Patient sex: M
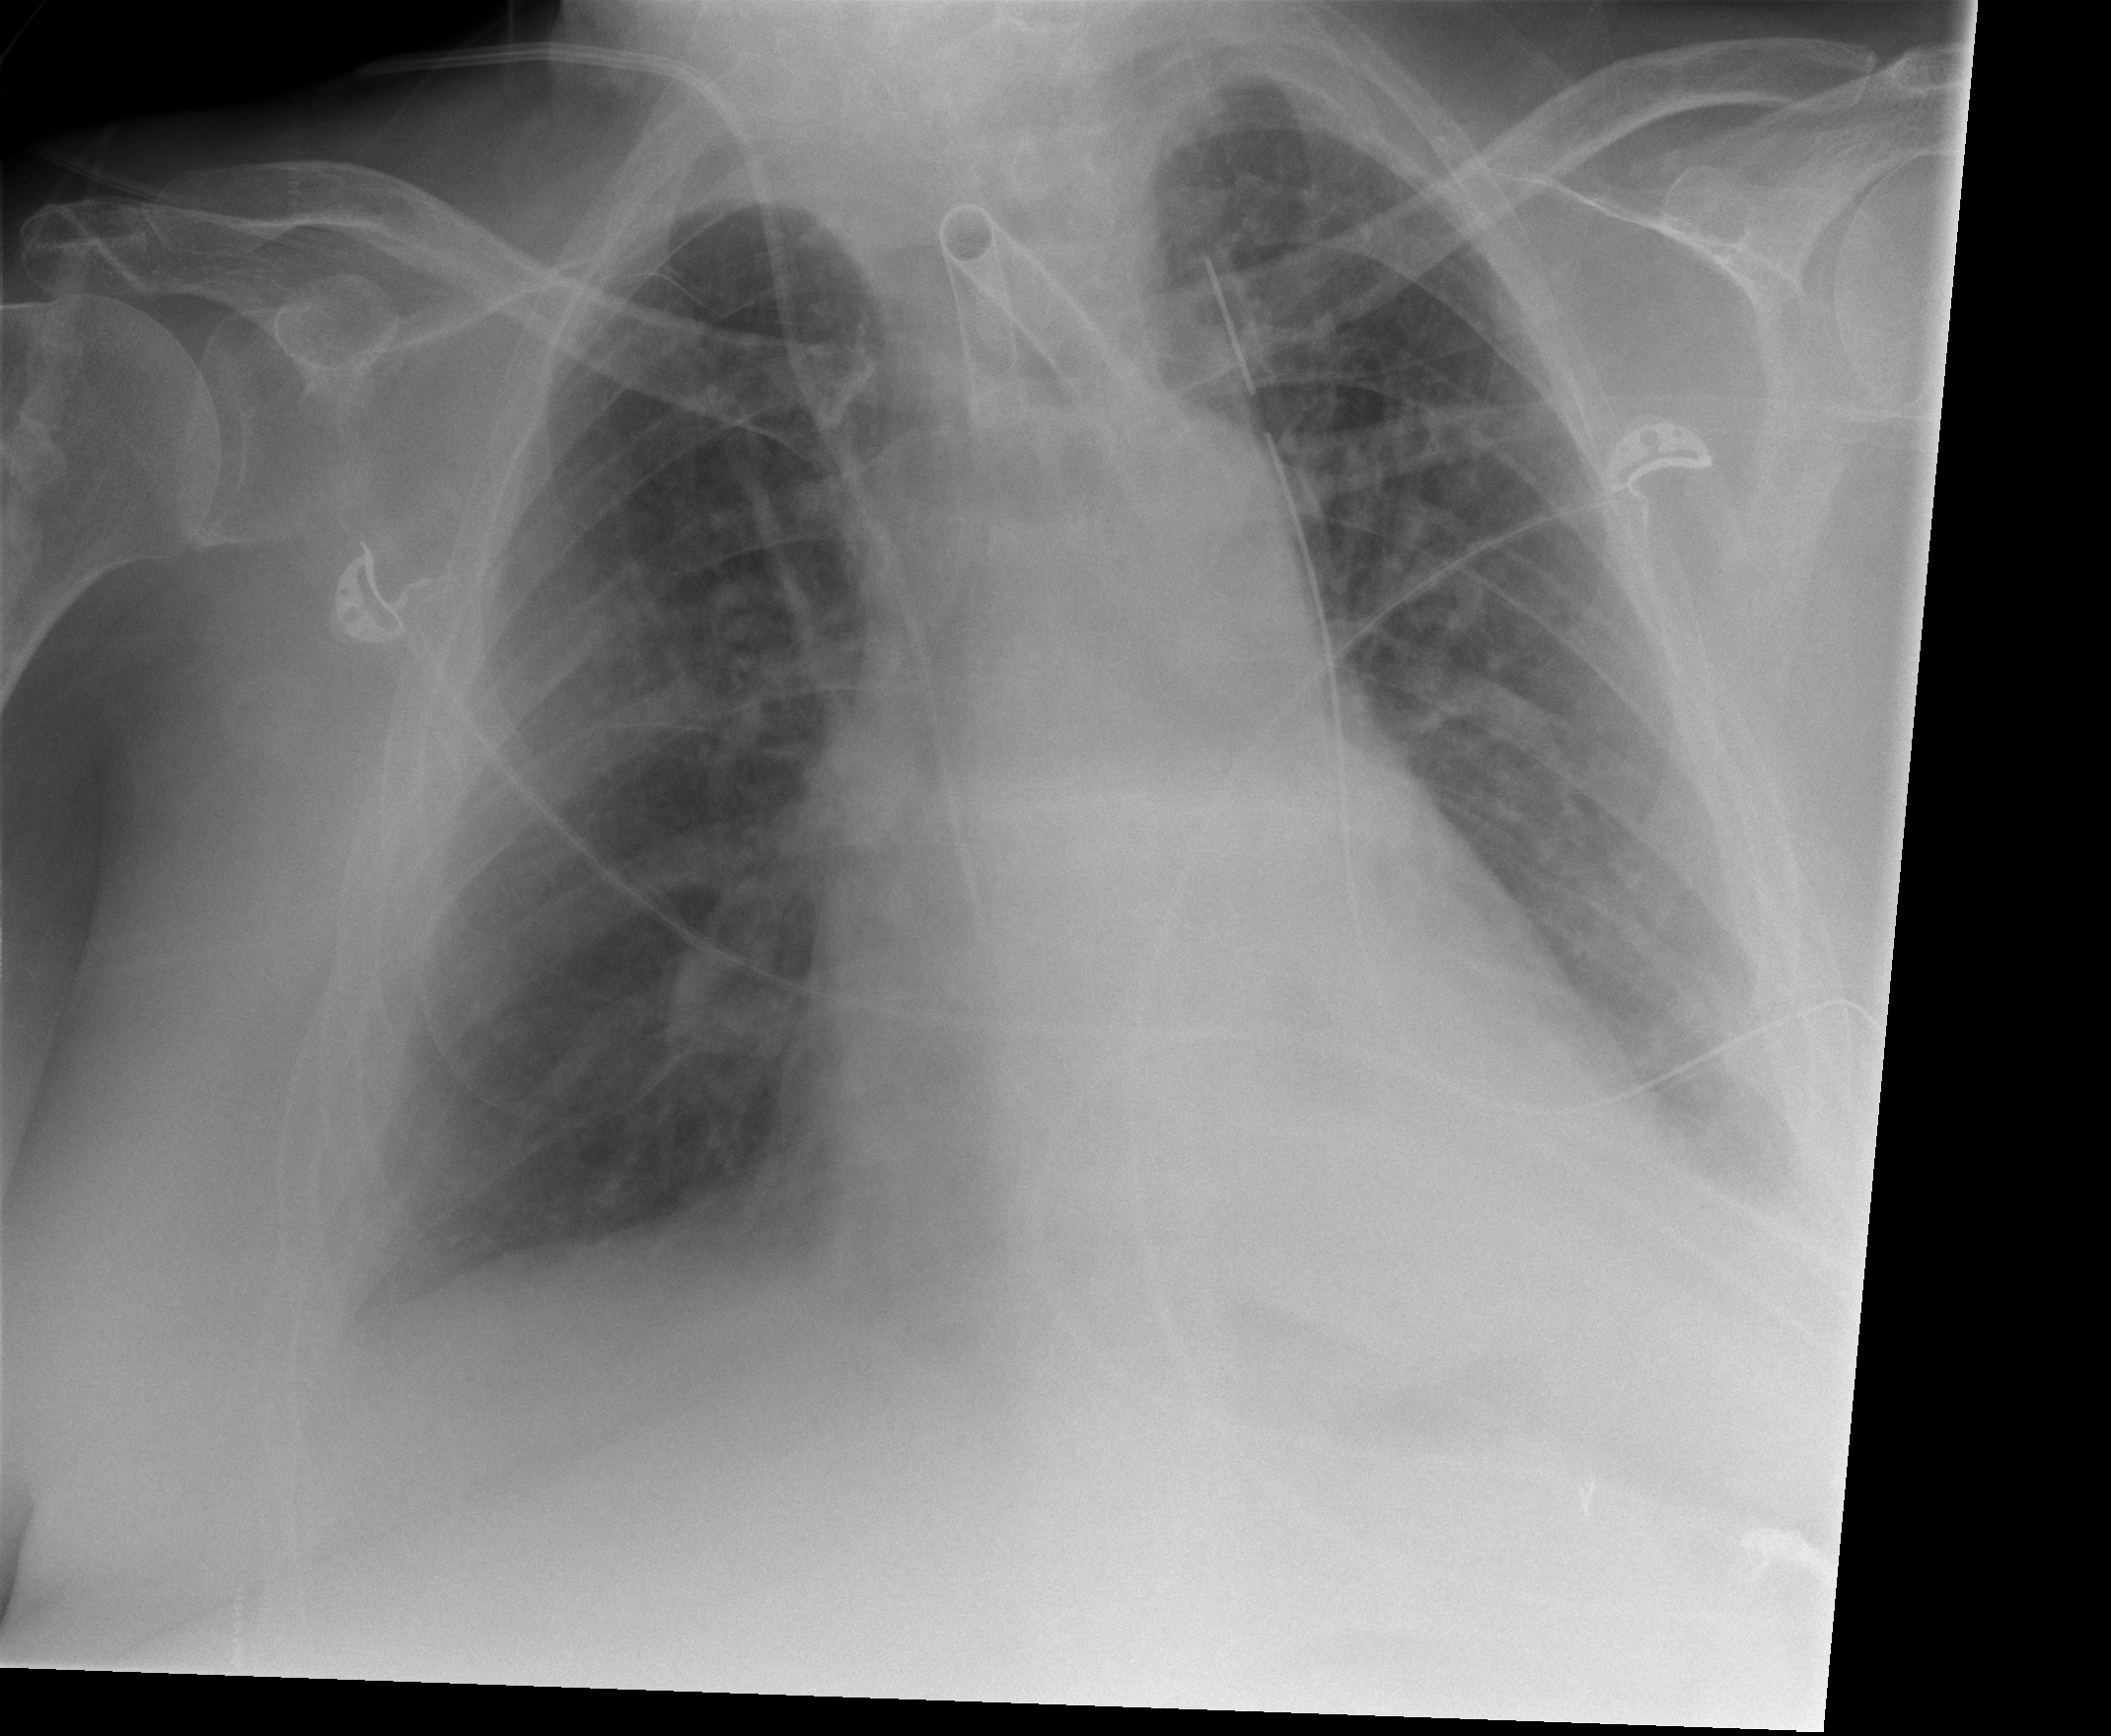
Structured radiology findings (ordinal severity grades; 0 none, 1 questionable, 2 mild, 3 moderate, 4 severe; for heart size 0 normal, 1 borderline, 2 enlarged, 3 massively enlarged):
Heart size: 0
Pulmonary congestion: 2
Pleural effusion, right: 1
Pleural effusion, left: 2
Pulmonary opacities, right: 0
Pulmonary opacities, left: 0
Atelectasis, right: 1
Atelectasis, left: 2